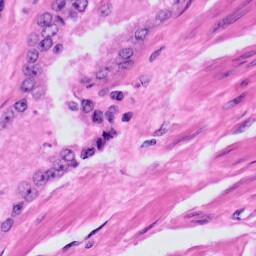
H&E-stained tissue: Prostate